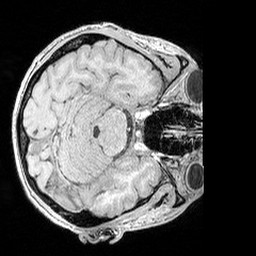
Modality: MP2RAGE
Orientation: axial
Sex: male
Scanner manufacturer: siemens
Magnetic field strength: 3 T
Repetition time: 5 s
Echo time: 0.00292 s